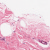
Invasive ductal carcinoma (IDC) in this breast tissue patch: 0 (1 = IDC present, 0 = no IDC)